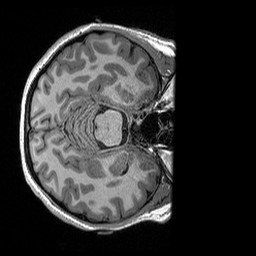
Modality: T1w
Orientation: axial
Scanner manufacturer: siemens
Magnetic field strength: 3 T
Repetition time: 2.3 s
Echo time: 0.00298 s